【题型】解答题　【知识点】解析几何　【难度】medium
如图所示，一种建筑由外部的等腰梯形$PQRS$、内部的抛物线以及水平的杠杆$AB$组成，其中$PS$和$QR$分别与抛物线相切于$A$，$B$，$A$，$B$分别是$PS$和$QR$的中点.梯形的高和$CD$的长度都是$4$米.

\vspace{3pt}
\noindent
(1)求杠杆$AB$的长度；

\noindent
(2)求等腰梯形的周长.

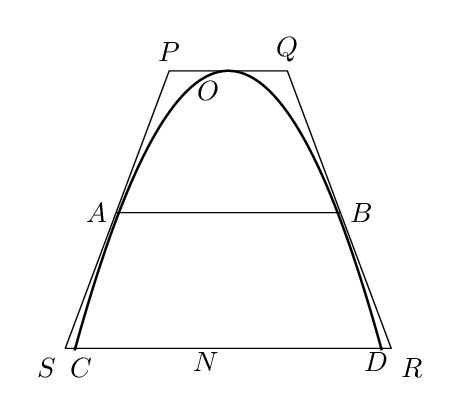
【解答】
\vspace{8pt}
\noindent
\textbf{【答案】}(1)$2\sqrt{2}$米\quad (2)$10\sqrt{2}$米

\vspace{3pt}
\noindent
\textbf{【分析】}(1) 以$PQ$所在的直线为$x$轴，$O$为原点，$PQ$的垂直平分线为$y$轴建立平面直角坐标系，设$AB$、$CD$分别与$y$轴的交点为$M$、$N$点，根据已知条件求出$C$，$D$坐标，设抛物线的解析式为$y=ax^2(a<0)$，代入$D$求出抛物线方程，令$y=-2$解得$x$可得答案；

\noindent
(2) 由(1) $PQ+SR=2AB=4\sqrt{2}$米，设$P(-p,0)(p>0)$，直线$AP$的解析式为$y=kx+b(k\neq0)$，把$A$、$P$代入解得$k,b$，利用直线$AP$的解析式与抛物线方程联立，再由$\Delta=0$解得$p_1=p_2=\dfrac{\sqrt{2}}{2}$，可得$AP$，$A$，$B$分别是$PS$和$QR$的中点得$QR=PS=2AP$，从而得出答案.

\vspace{8pt}
\noindent
\textbf{【详解】}(1) 以$PQ$所在的直线为$x$轴，$O$为原点，$PQ$的垂直平分线为$y$轴建立平面直角坐标系，

\noindent
设$AB$、$CD$分别与$y$轴的交点为$M$、$N$，则$y$轴为图象的对称轴，

\noindent
且$AM=MB=\dfrac{1}{2}AB$，$CN=ND=\dfrac{1}{2}CD$，$MN=OM=2$米，$PQ+SR=2AB$，

\noindent
所以$C(-2,-4)$，$D(2,-4)$，设抛物线的解析式为$y=ax^2(a<0)$，

\noindent
代入$D(2,-4)$得$y=ax^2(a<0)$解得$a=-1$，所以$y=-x^2(-2<x<2)$，

\noindent
当$y=-2$时$-2=-x^2$，解得$x=\pm\sqrt{2}$，所以$A(-\sqrt{2},-2)$，$B(\sqrt{2},-2)$，

\noindent
所以$AB=\sqrt{2}-(-\sqrt{2})=2\sqrt{2}$（米），

\noindent
所以杠杆$AB$的长度为$2\sqrt{2}$米；

\vspace{5pt}
\noindent
(2) 由(1) $PQ+SR=2AB=4\sqrt{2}$米，$A(-\sqrt{2},-2)$，设$P(-p,0)(p>0)$，且$p\neq\sqrt{2}$，

\noindent
直线$AP$的解析式为$y=kx+b(k\neq0)$，

\noindent
把$A$、$P$代入得$\begin{cases}-\sqrt{2}k+b=-2 \\ pk+b=0\end{cases}$，解得$\begin{cases}k=\dfrac{2}{\sqrt{2}-p} \\ b=\dfrac{2p}{\sqrt{2}-p}\end{cases}$，

\noindent
所以直线$AP$的解析式为$y=\dfrac{2}{\sqrt{2}-p}x+\dfrac{2p}{\sqrt{2}-p}$，与抛物线方程联立得$x^2+\dfrac{2}{\sqrt{2}-p}x+\dfrac{2p}{\sqrt{2}-p}=0$，

\noindent
因为$PS$和$QR$分别与抛物线相切于$A$，$B$，

\noindent
所以$\Delta=\left(\dfrac{2}{\sqrt{2}-p}\right)^2-4\dfrac{2p}{\sqrt{2}-p}=0$，$\dfrac{2}{\sqrt{2}-p}\left(\dfrac{2}{\sqrt{2}-p}-4p\right)=0$，

\noindent
所以$\dfrac{2}{\sqrt{2}-p}-4p=0$，解得$p=\dfrac{\sqrt{2}}{2}$，

\noindent
经检验，$p=\dfrac{\sqrt{2}}{2}$是分式方程的根，符合题意，

\noindent
所以$P\left(-\dfrac{\sqrt{2}}{2},0\right)$，由勾股定理得$AP=\sqrt{\left(\sqrt{2}-\dfrac{\sqrt{2}}{2}\right)^2+2^2}=\dfrac{3\sqrt{2}}{2}$米，

\noindent
因为$A$，$B$分别是$PS$和$QR$的中点，所以$QR=PS=2AP=3\sqrt{2}$米，

\noindent
所以$QR+PS+PQ+SR=3\sqrt{2}+3\sqrt{2}+4\sqrt{2}=10\sqrt{2}$米，

\noindent
即等腰梯形的周长为$10\sqrt{2}$米.

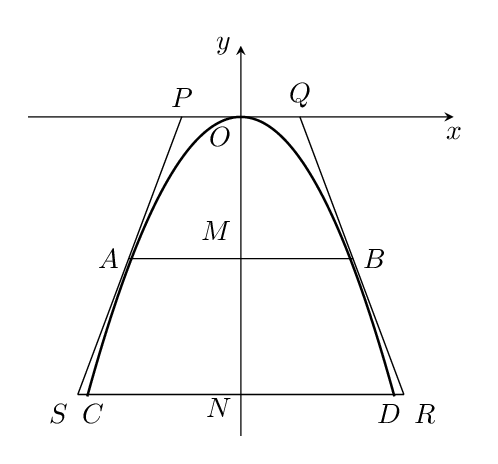